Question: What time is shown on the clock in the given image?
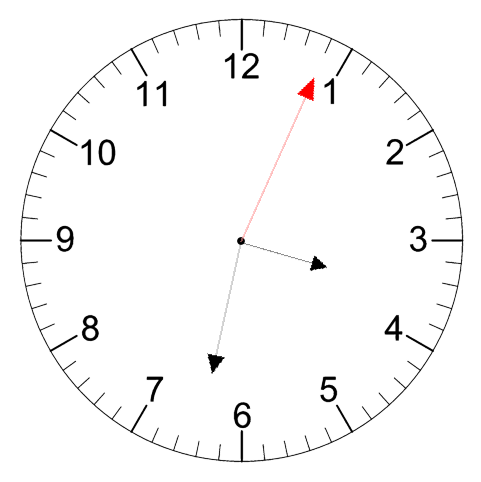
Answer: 03:32:04